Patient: sex M, age 47
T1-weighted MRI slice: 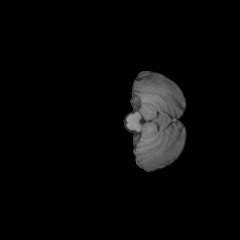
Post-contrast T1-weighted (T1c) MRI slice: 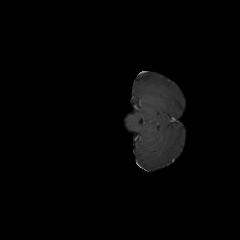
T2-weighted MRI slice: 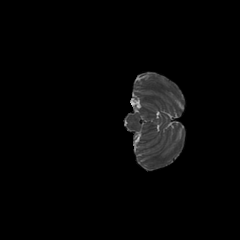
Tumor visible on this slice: no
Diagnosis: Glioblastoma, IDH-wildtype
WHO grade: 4